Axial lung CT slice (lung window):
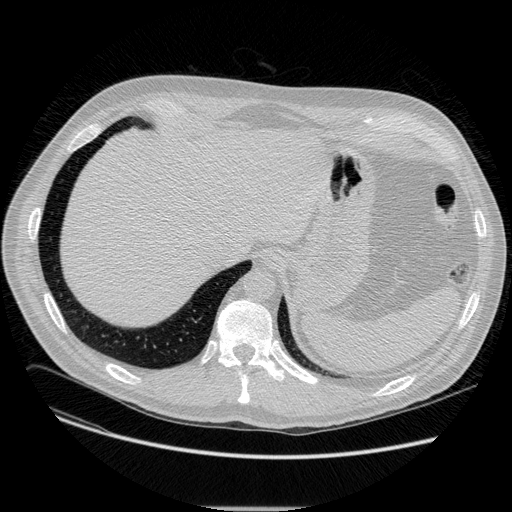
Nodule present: no